Field crop: maize
Growth stage: 2
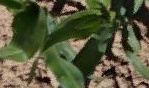
Species: maize